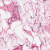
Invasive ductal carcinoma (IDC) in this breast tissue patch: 0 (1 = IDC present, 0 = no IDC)